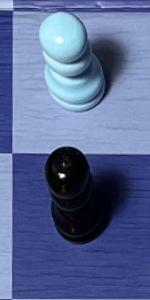
Label: Pawn_Black